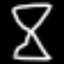
Label: hourglass